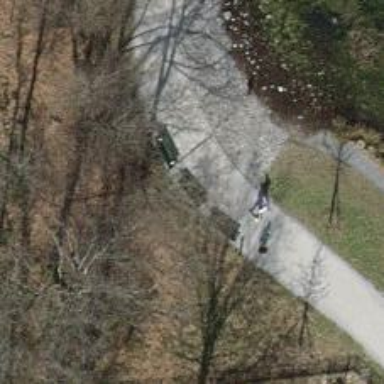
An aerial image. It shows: Bench.